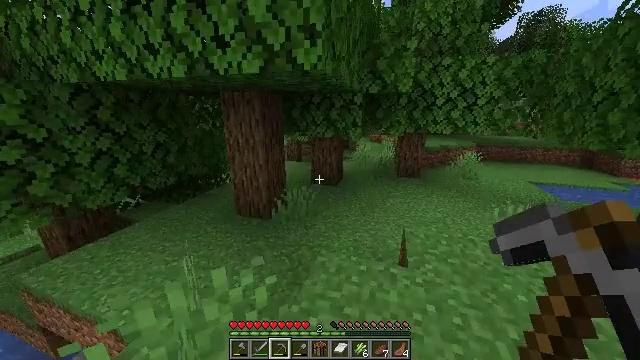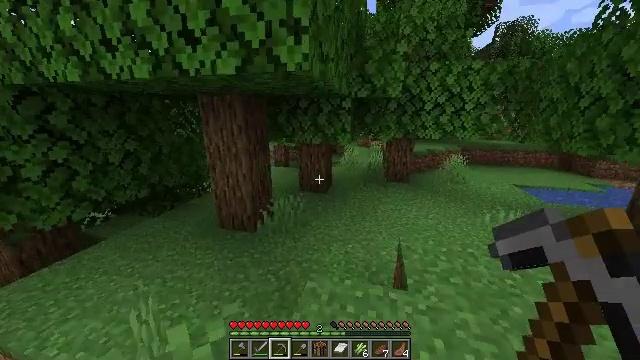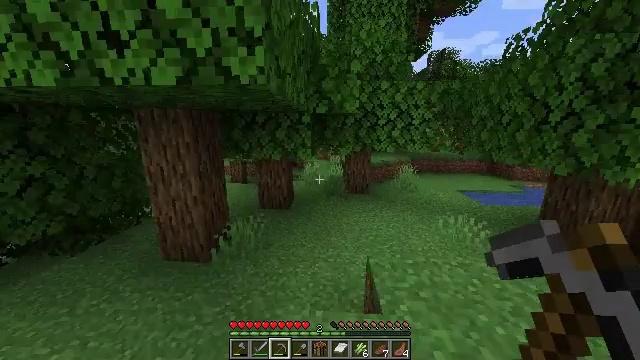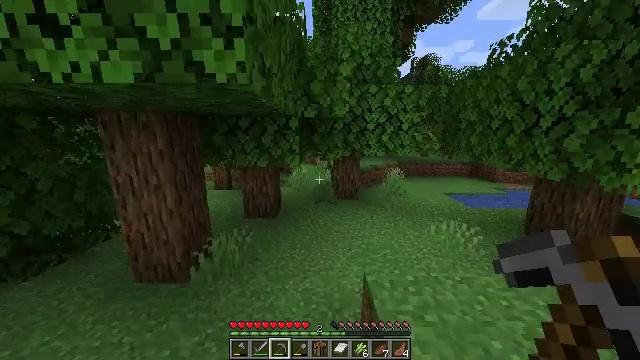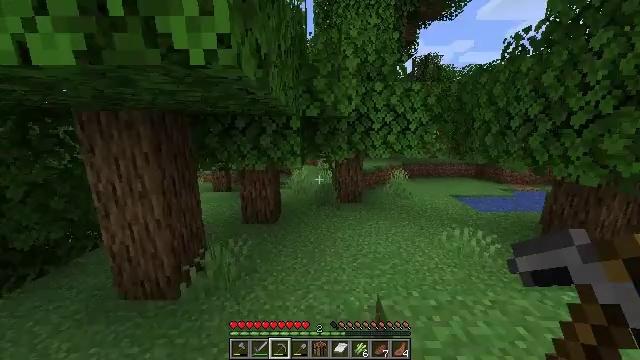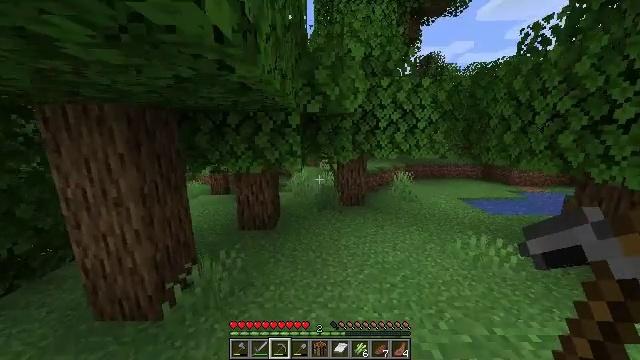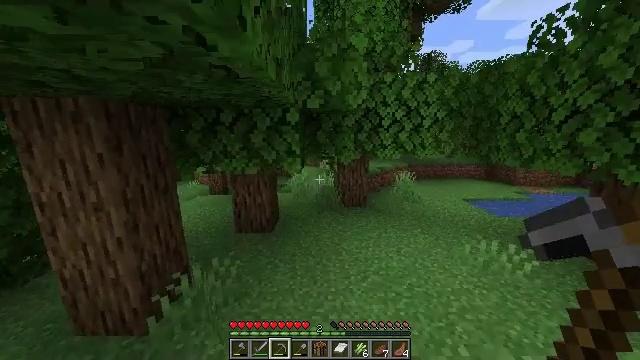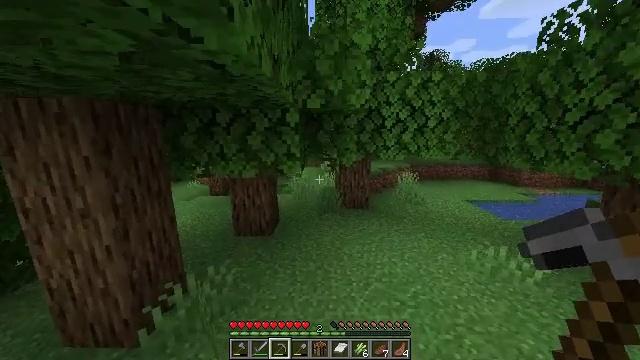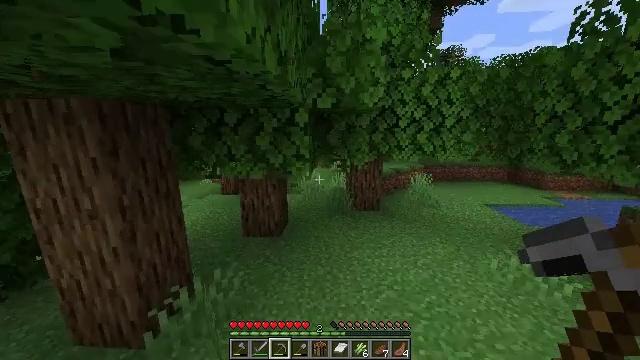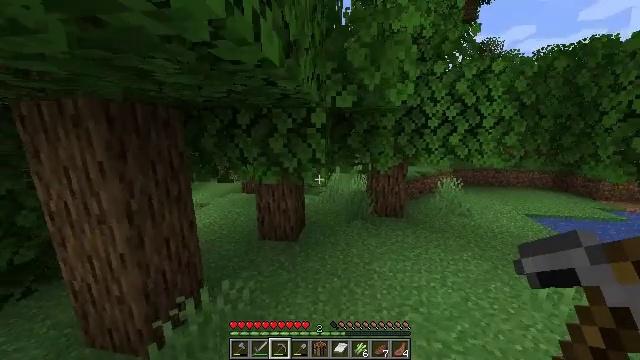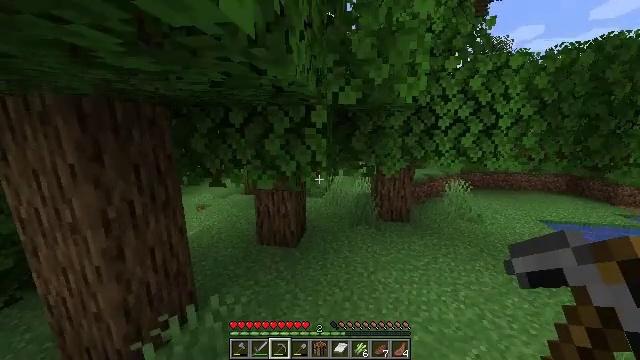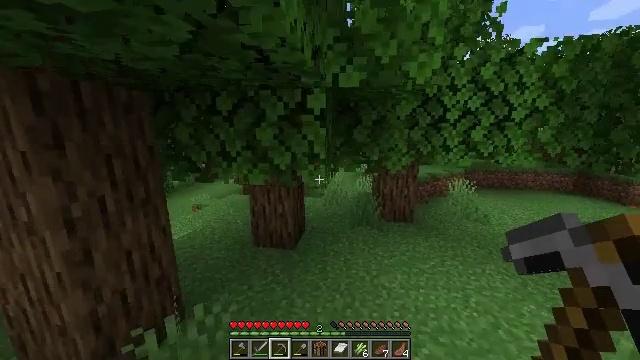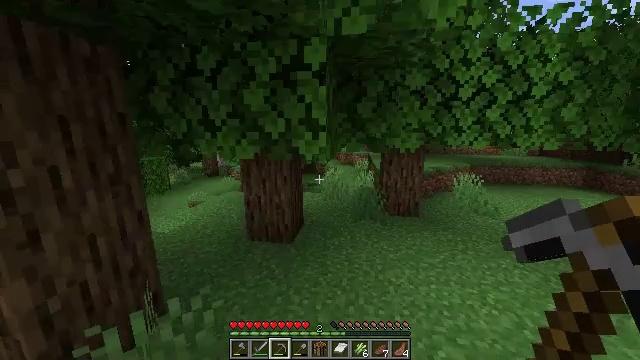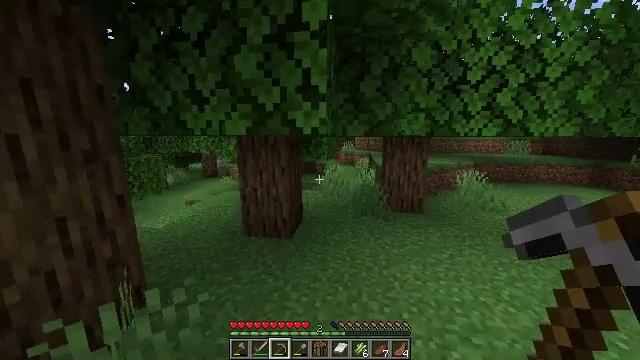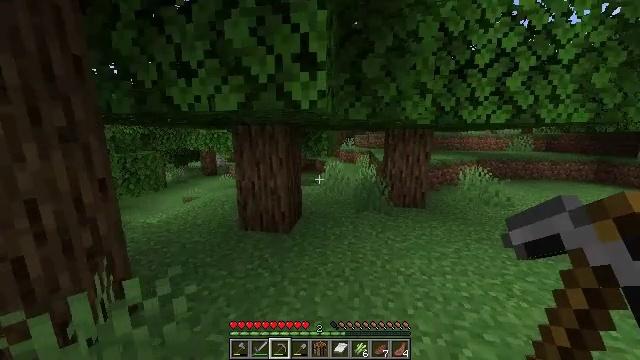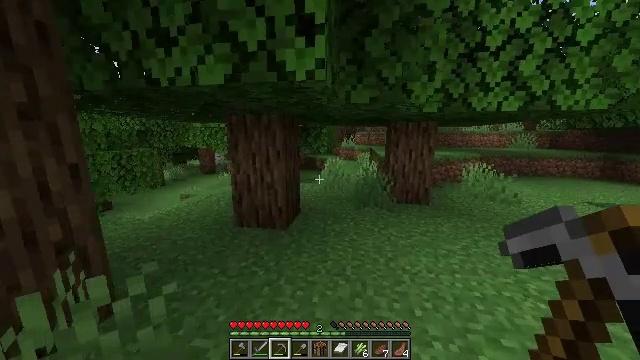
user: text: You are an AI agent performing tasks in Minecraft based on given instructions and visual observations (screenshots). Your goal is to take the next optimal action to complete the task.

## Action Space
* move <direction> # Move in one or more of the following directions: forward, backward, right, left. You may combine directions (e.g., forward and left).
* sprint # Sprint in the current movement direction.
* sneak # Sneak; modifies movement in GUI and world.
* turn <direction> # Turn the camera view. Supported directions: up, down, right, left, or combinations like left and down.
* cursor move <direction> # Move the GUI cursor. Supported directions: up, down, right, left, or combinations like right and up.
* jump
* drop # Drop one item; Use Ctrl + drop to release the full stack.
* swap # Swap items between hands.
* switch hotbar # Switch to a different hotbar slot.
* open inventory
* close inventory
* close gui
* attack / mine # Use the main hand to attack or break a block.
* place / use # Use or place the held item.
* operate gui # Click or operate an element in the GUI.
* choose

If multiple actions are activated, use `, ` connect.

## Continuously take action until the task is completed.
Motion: motion action
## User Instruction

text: Break the grass block.
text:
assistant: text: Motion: move forward, turn right and up
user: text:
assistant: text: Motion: move forward, turn right and up
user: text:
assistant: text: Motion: move forward, turn right and up
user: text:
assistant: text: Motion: move forward
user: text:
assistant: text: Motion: move forward
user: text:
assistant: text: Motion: move forward
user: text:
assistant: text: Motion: move forward
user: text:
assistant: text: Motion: move forward, turn left
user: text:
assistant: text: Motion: move forward, turn left
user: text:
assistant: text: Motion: move forward, turn left
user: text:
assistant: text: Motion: move forward
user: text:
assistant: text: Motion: move forward
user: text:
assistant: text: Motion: move forward
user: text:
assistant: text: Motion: move forward
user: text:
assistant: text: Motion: move forward
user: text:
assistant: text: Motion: move forward
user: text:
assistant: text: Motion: move forward
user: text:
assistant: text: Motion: move forward and move right
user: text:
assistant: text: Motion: move forward and move right
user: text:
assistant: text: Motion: move forward and move right, turn left
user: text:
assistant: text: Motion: move forward and move right
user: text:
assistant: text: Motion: move forward
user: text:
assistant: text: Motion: move forward
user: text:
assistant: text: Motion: move forward
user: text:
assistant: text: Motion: move forward, turn down, attack / mine
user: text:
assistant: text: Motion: move forward, turn right and down, attack / mine
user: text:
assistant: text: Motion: move forward, turn down, attack / mine
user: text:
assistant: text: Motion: move forward, attack / mine
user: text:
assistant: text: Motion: move forward, attack / mine
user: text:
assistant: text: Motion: move forward, attack / mine